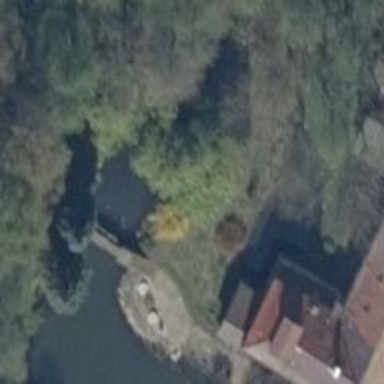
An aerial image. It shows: Building that is watermill.